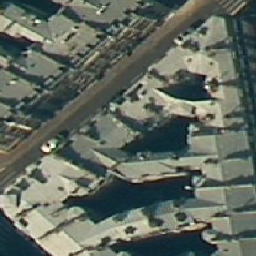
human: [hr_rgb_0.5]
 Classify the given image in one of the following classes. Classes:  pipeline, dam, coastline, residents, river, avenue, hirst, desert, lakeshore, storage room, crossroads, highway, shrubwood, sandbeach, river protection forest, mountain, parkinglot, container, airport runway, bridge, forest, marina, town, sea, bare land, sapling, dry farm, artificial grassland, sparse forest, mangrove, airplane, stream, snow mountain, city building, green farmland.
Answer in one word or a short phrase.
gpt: city building